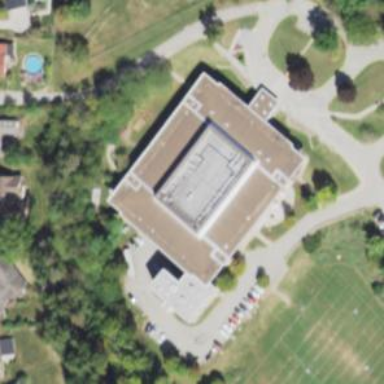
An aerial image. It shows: School building or complex.